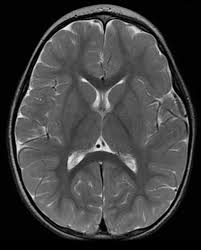
Label: notumor